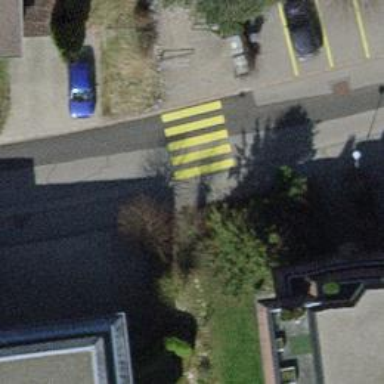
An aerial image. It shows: Unmarked road crossing.